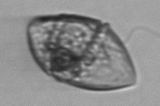
Label: Gyrodinium